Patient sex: M
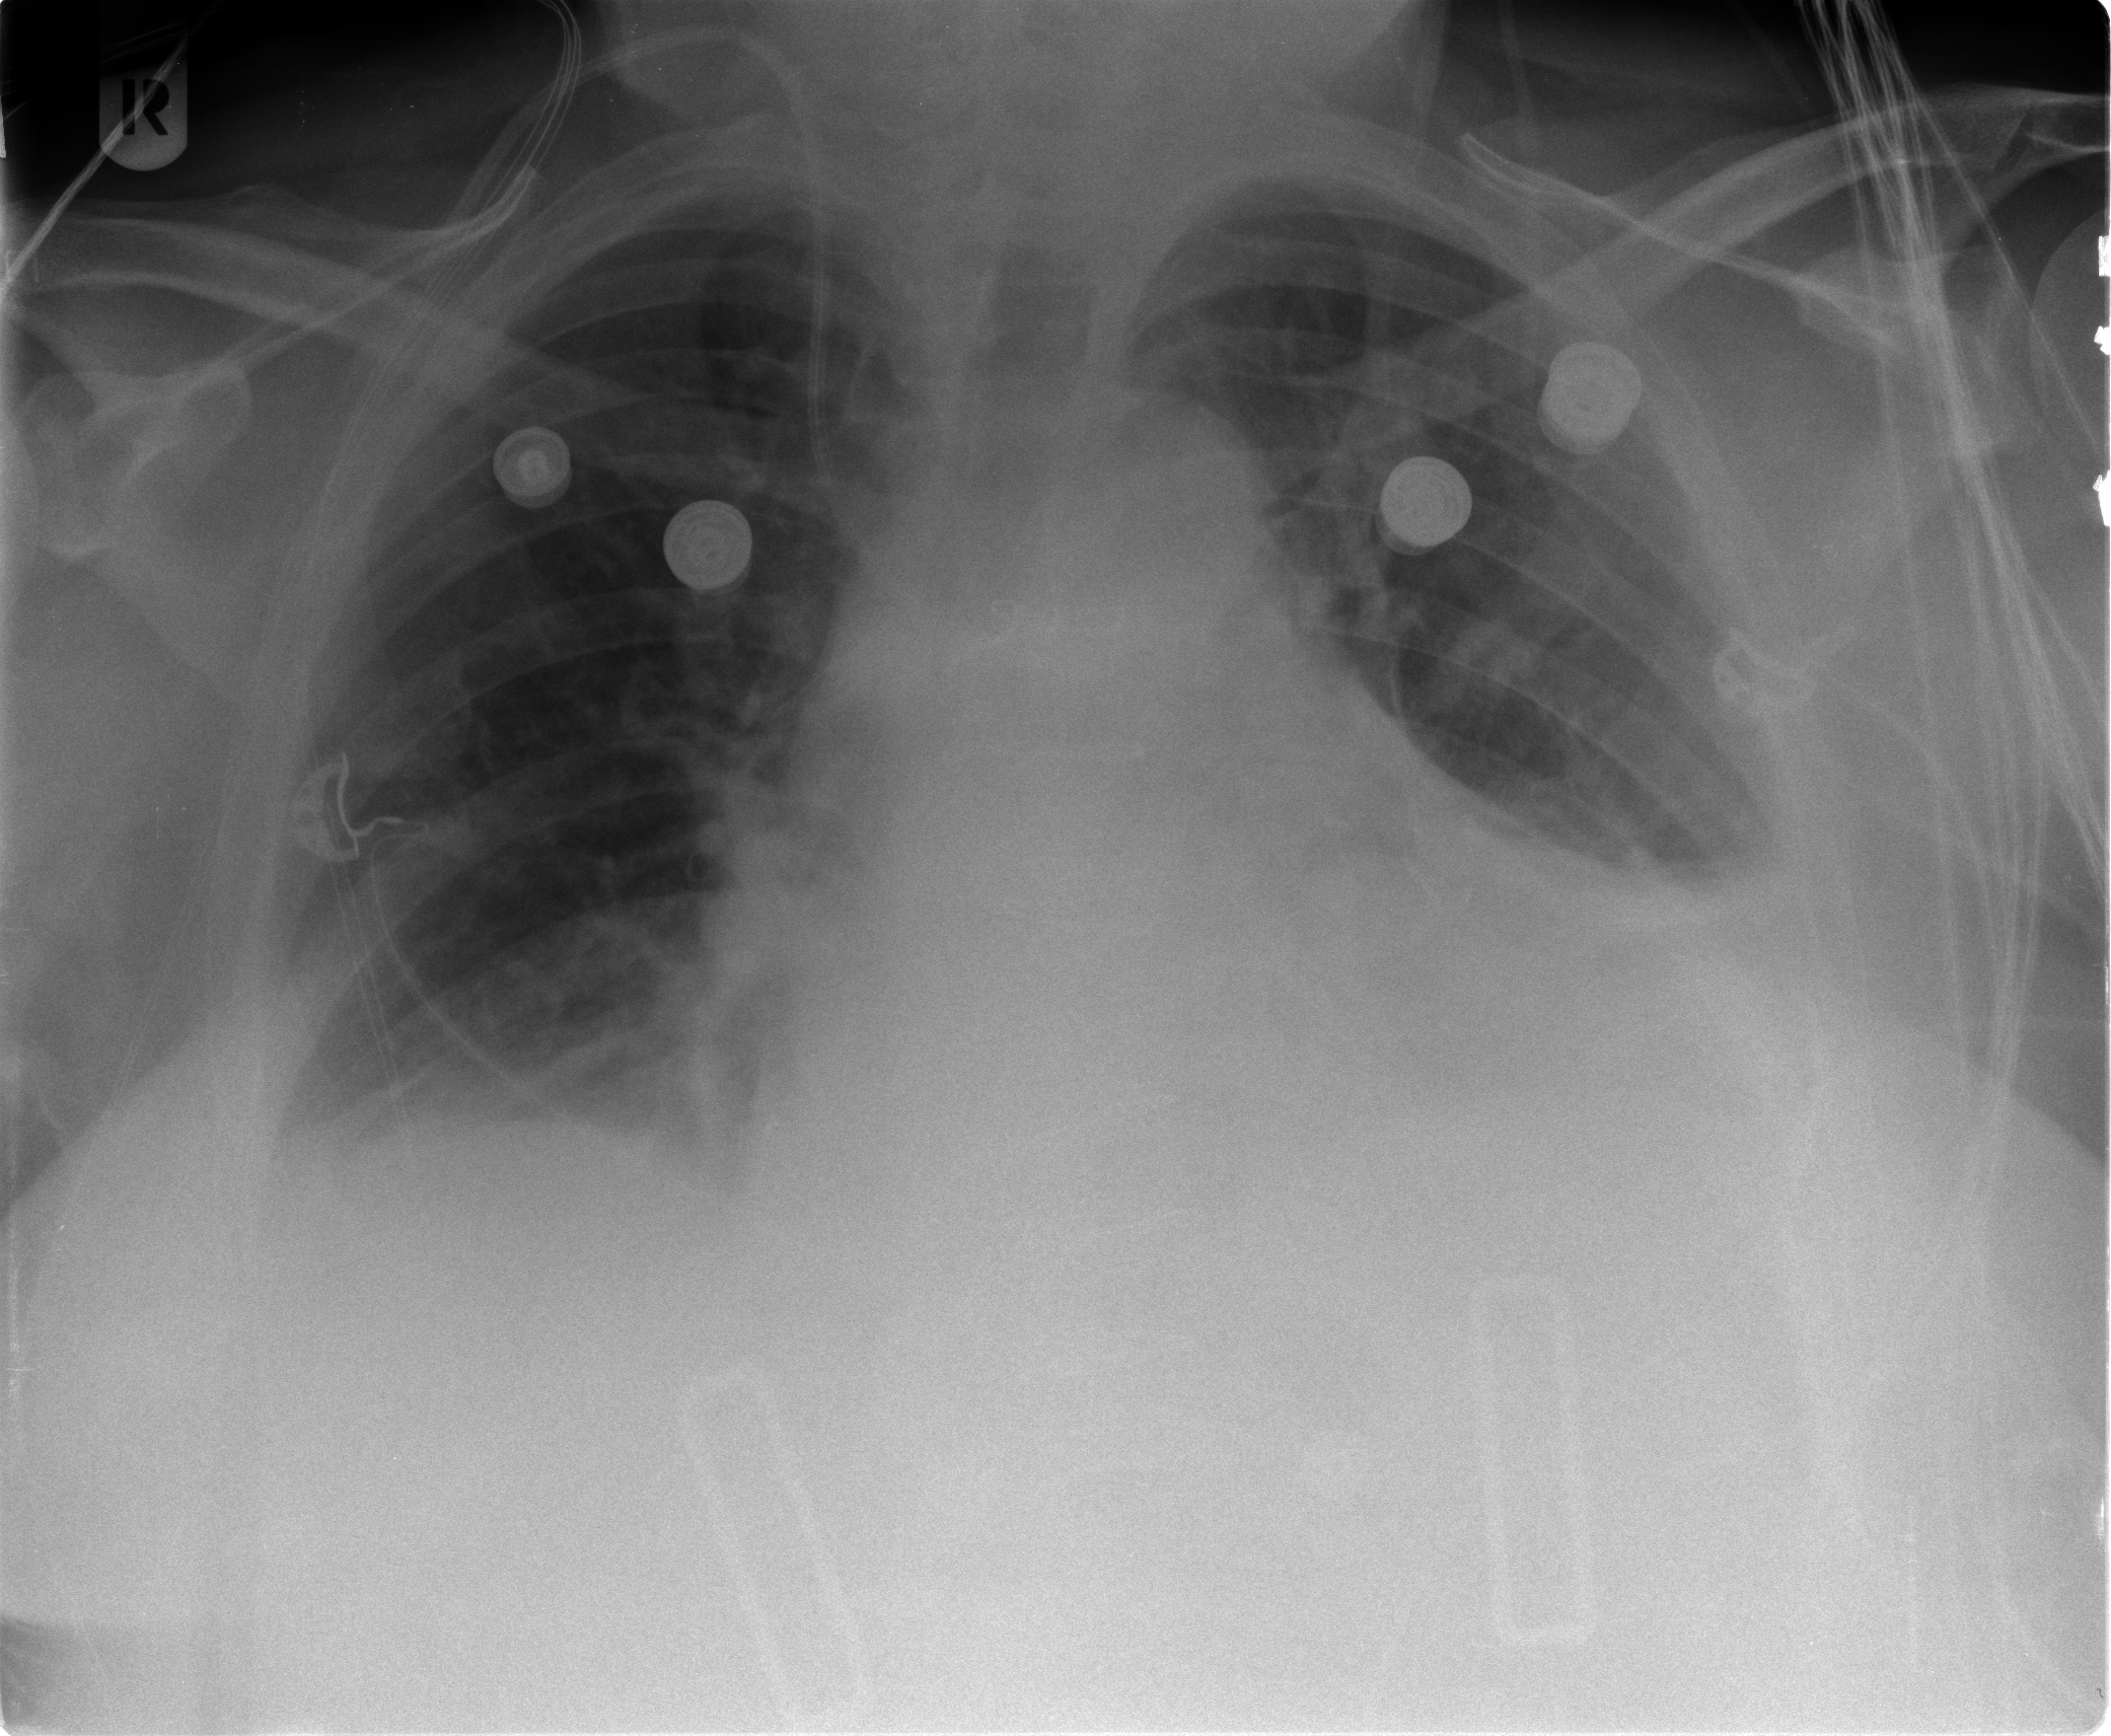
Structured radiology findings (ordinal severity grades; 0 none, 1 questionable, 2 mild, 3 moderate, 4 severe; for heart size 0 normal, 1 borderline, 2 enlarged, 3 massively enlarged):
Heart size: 2
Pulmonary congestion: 2
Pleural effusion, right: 2
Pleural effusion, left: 2
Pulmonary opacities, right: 0
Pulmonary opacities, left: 1
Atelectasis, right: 2
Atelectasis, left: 2